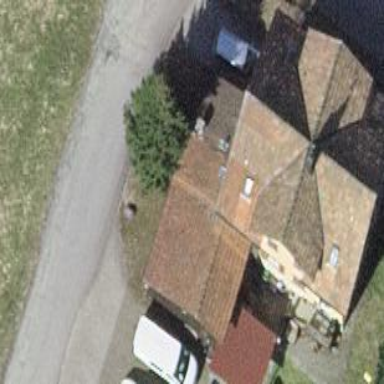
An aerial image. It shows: Garage building.